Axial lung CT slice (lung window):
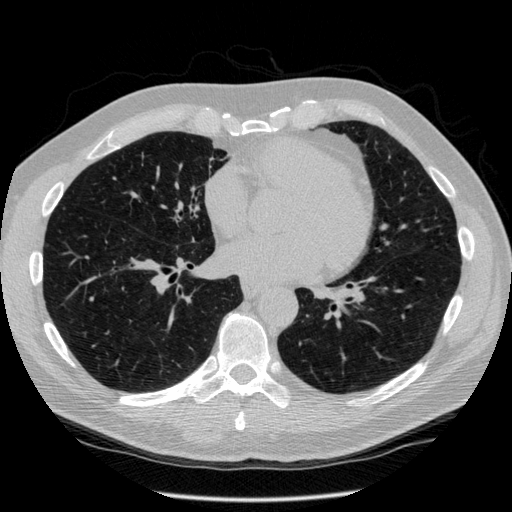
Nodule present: no